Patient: sex F, age 69
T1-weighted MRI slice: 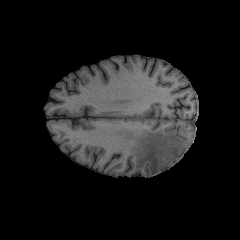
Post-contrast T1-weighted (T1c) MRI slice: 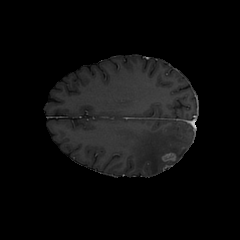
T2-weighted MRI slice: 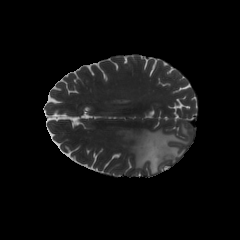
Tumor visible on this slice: yes
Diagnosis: Glioblastoma, IDH-wildtype
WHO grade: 4